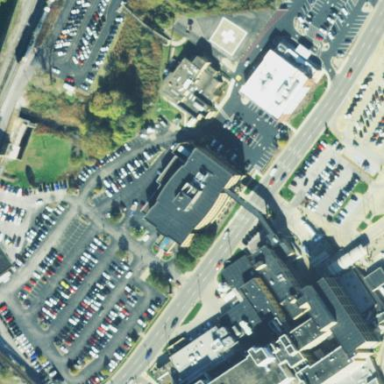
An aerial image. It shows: Hospital building.